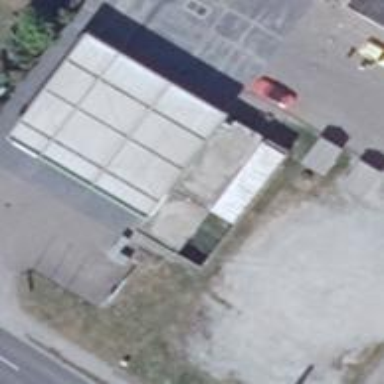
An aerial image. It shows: Fuel station.